Question: I'm trying to run a test in Google Chrome 9.0.597.98 beta using Selenium Grid. I'm firing the test off from C# using the default *googlechrome target that ships with Selenium Grid. When I try to open a site, I'm greeted with a error.
I've found a post from someone who suggests that the solution is to drop security on Chrome a bit by passing in some parameters. <URL> suggest using something like this:
'DefaultSelenium selenium = new DefaultSelenium(location, port, browser, targetPath);'
'BrowserConfigurationOptions bco = new BrowserConfigurationOptions();'
'selenium.start(bco.setCommandLineFlags("--disable-web-security"));'
For some reason I don't see the 'BrowserConfigurationOptions' anywhere. better way of doing this?

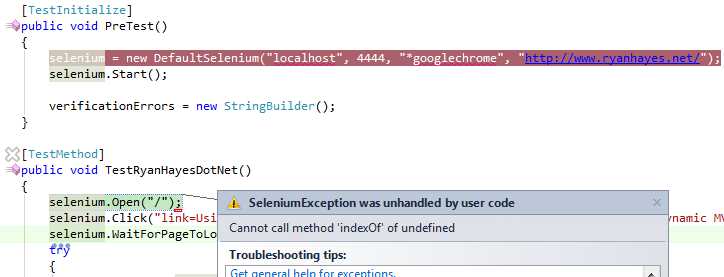
Answer: Try this
'''
[TestInitialize]
public void PreTest()
{
selenium = new DefaultSelenium("localhost",4444,"googlechrome","http://www.ryanhayes.net")
}
[TestMethod]
public void TestRyanHayesDotNet()
{
selenium.Open("/")
}
'''
removing the / after the ryanhayes.net fixes the problem